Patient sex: F
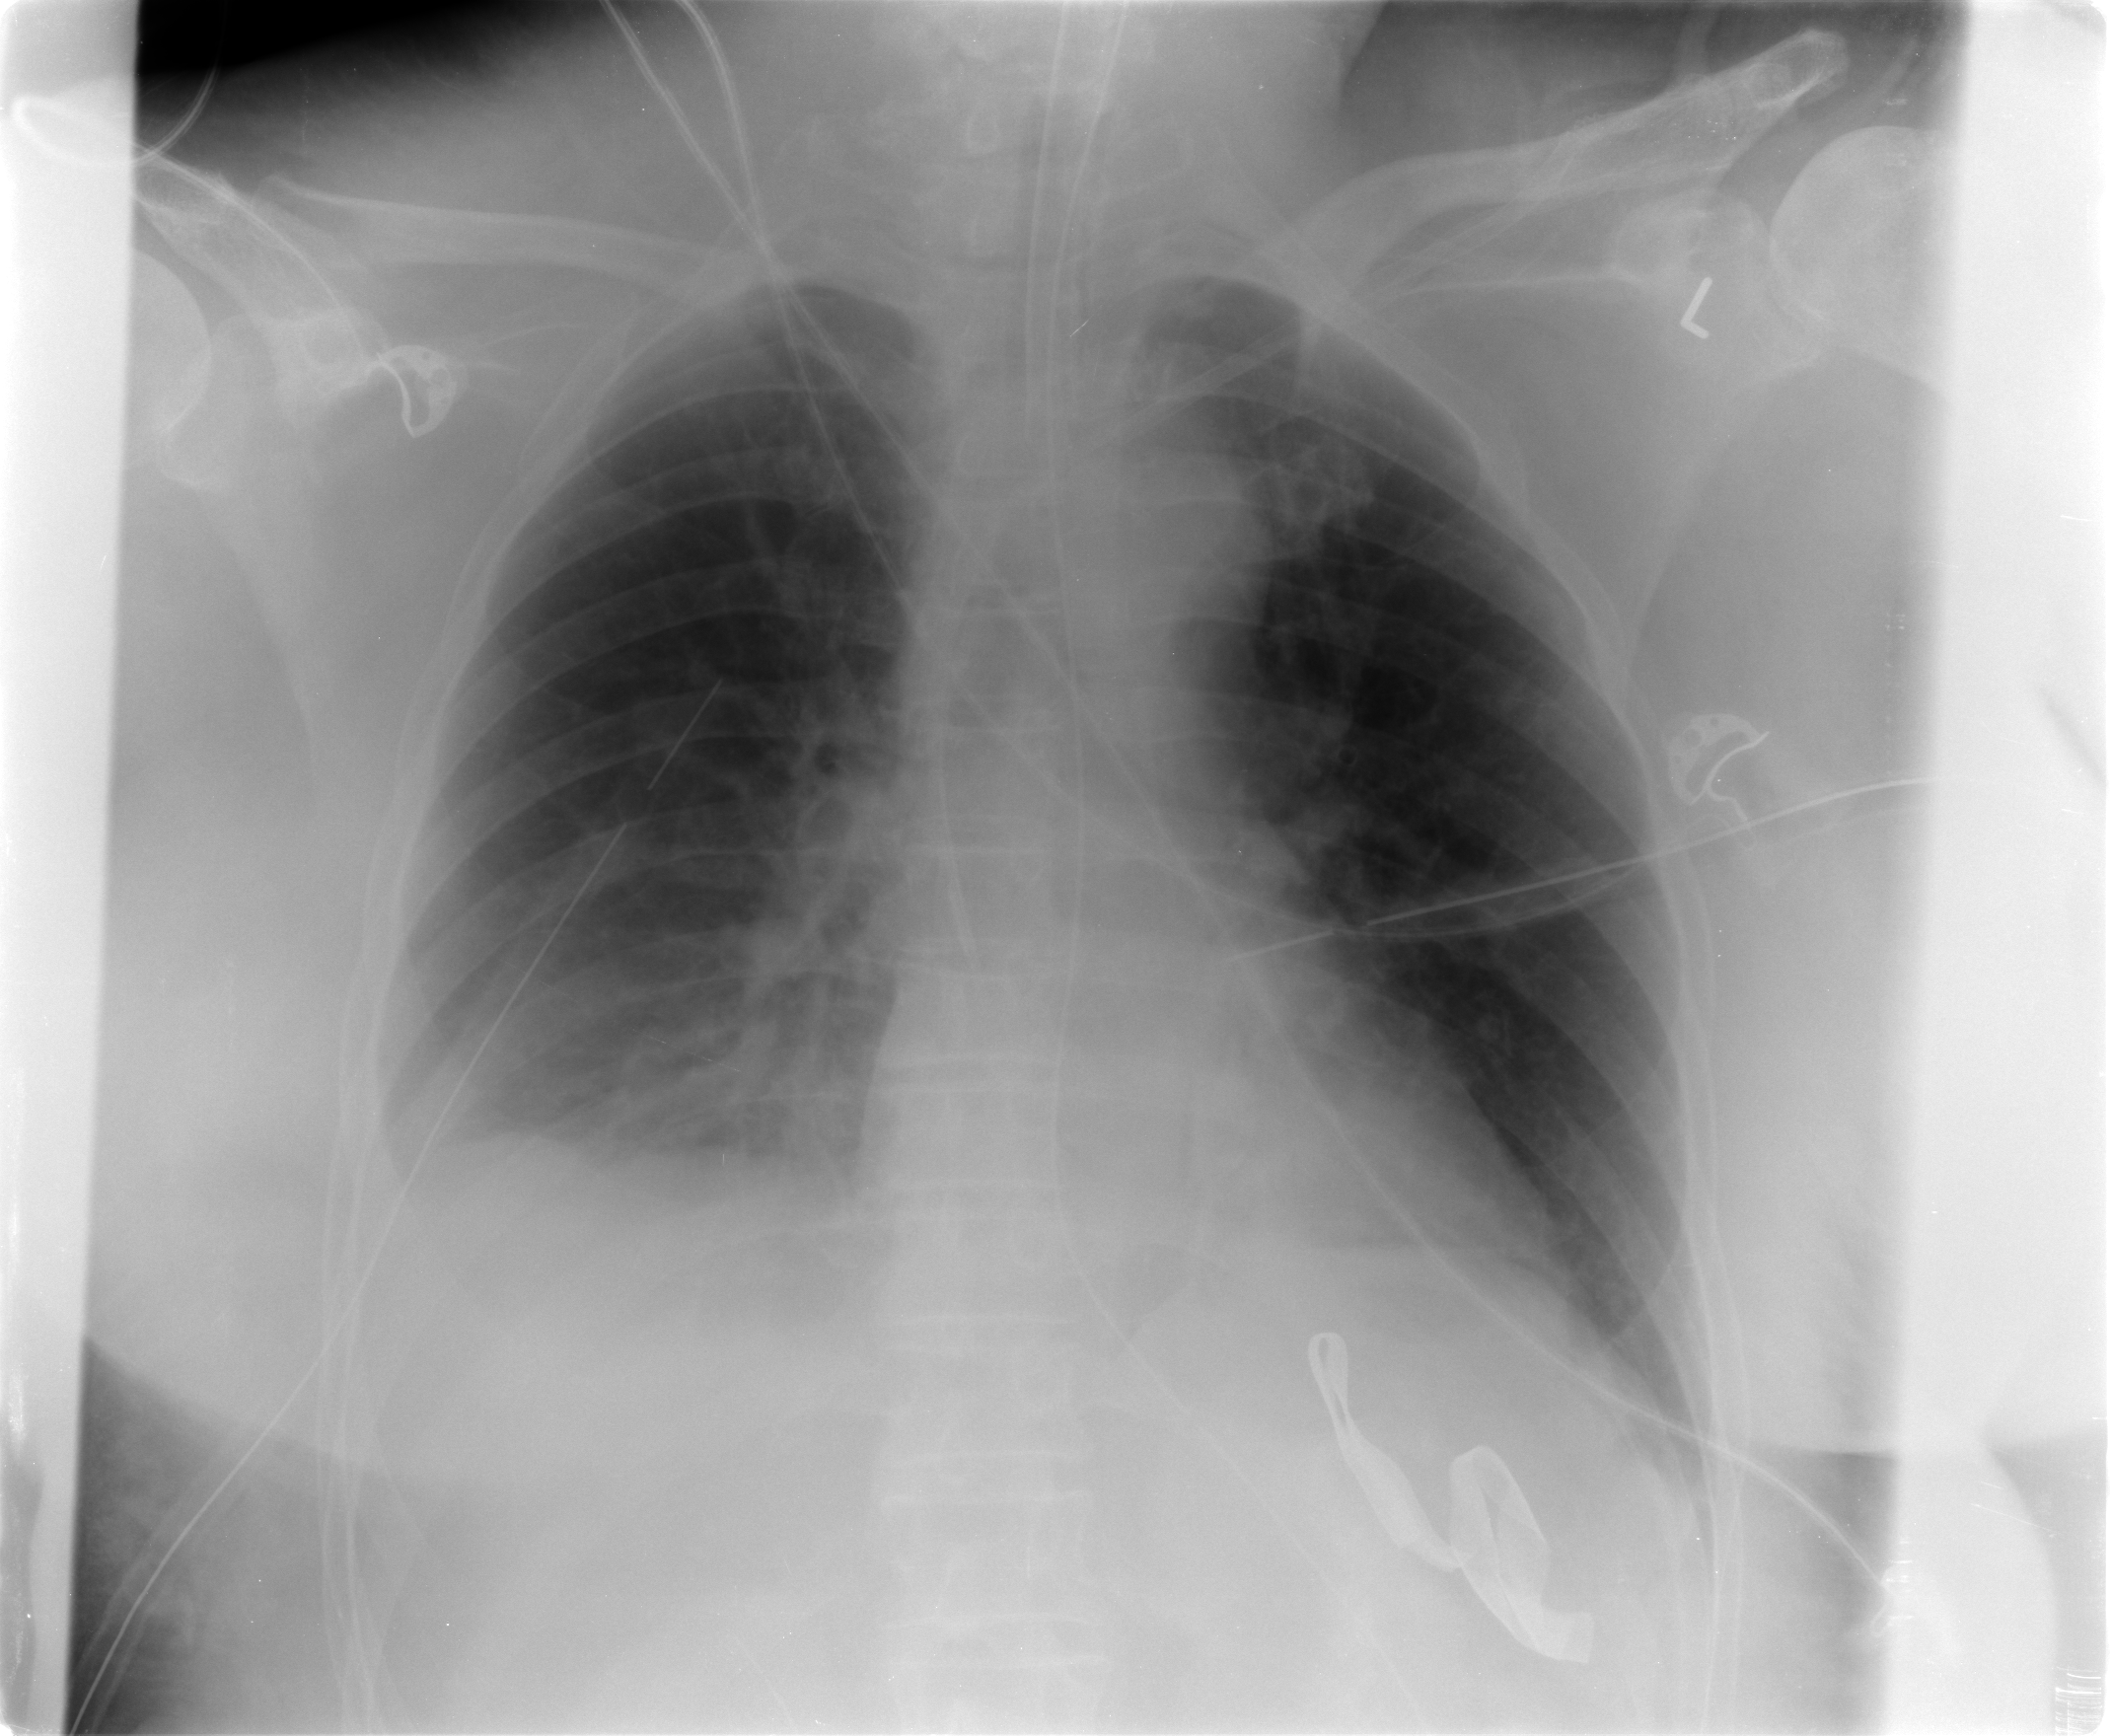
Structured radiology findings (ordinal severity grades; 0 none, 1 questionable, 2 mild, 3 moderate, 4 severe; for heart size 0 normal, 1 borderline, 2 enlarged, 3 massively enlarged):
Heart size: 0
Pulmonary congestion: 2
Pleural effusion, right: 2
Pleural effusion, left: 1
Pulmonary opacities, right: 2
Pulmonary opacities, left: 0
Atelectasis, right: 2
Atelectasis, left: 0